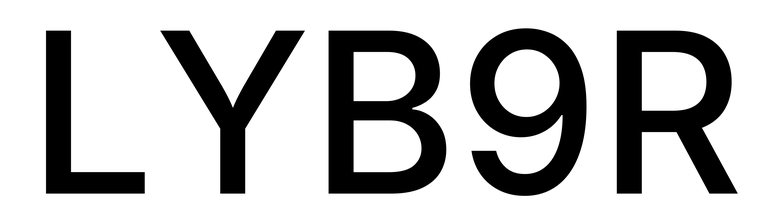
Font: Inter_Medium